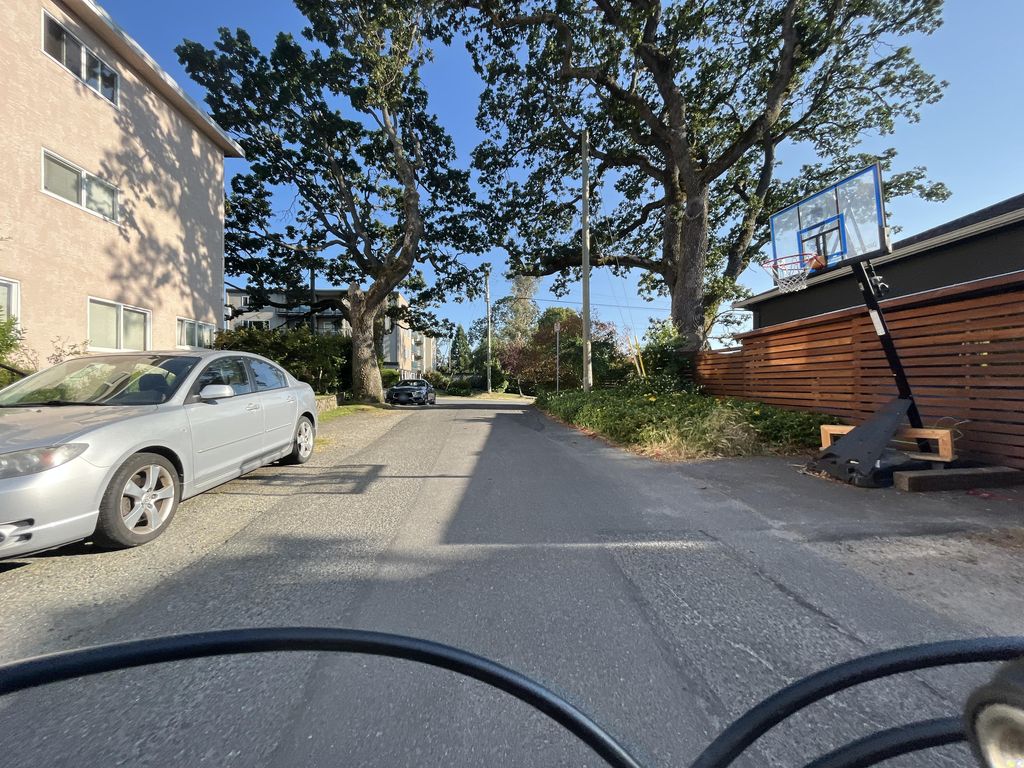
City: victoria